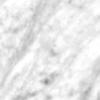
Label: no_change